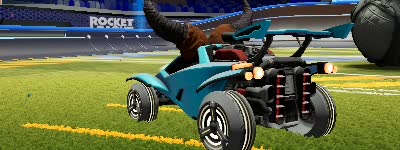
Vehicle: octane